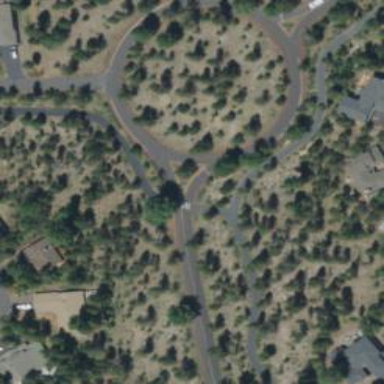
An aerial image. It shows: Tertiary road leading to roundabout.